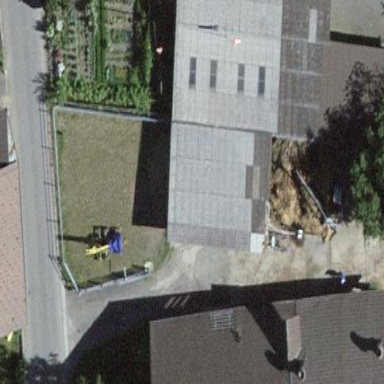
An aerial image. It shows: Shed.